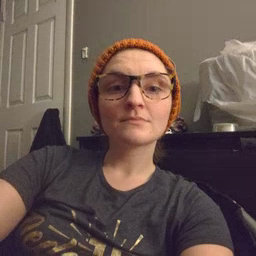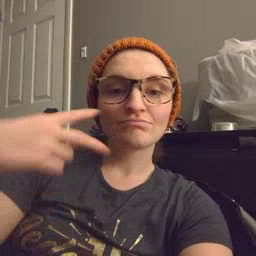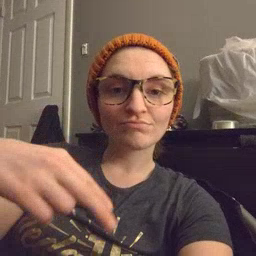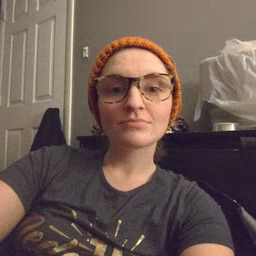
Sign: dance